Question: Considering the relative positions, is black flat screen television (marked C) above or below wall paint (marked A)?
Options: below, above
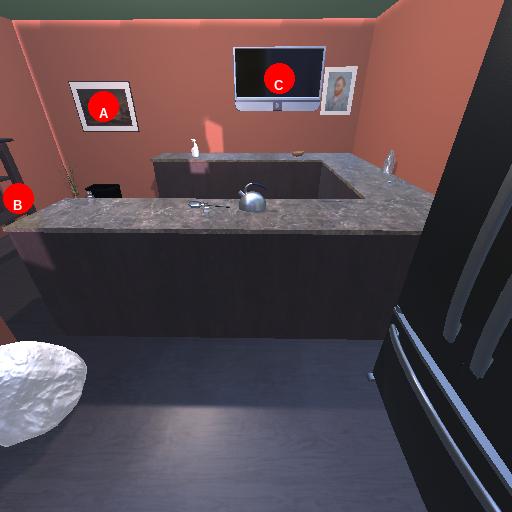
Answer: below